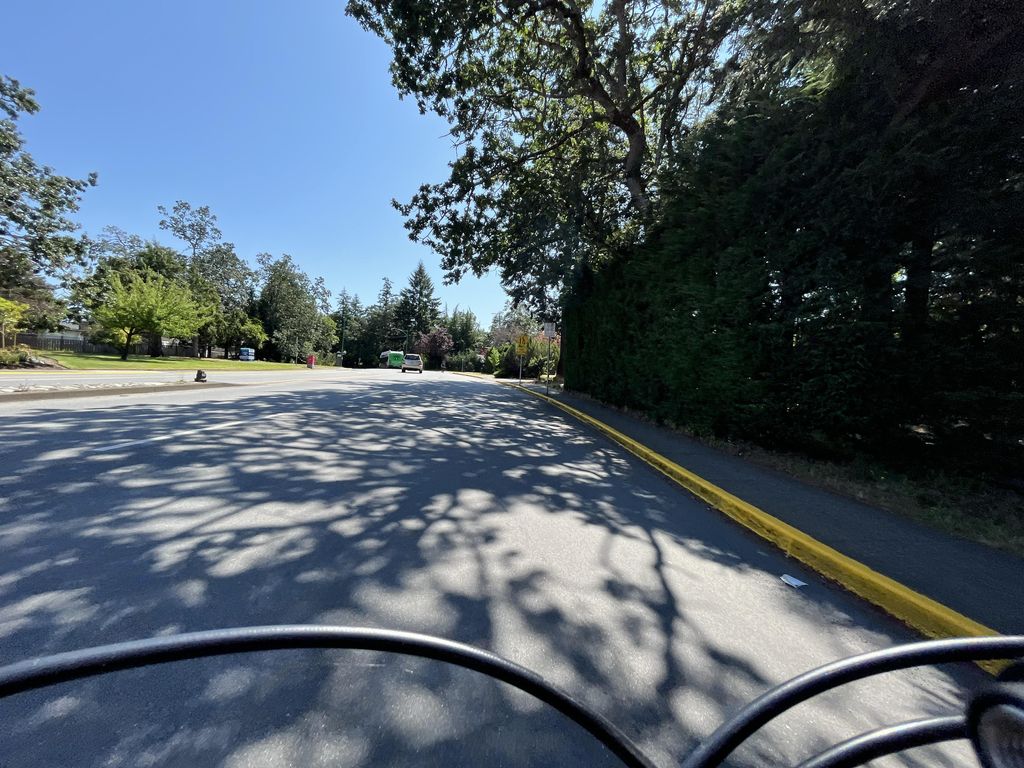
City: victoria